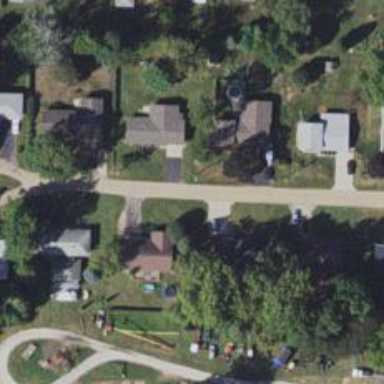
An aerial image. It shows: Residential road.